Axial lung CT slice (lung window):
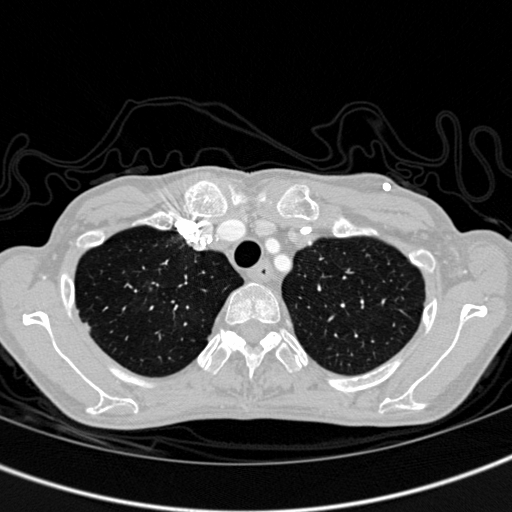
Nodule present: no